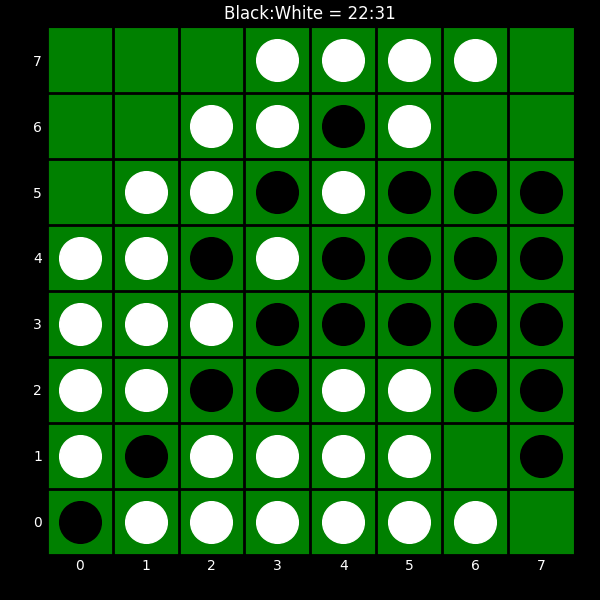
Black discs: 22
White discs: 31